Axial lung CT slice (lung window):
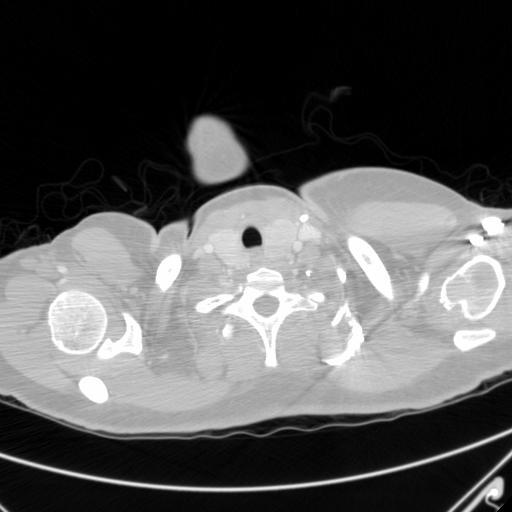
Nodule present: no